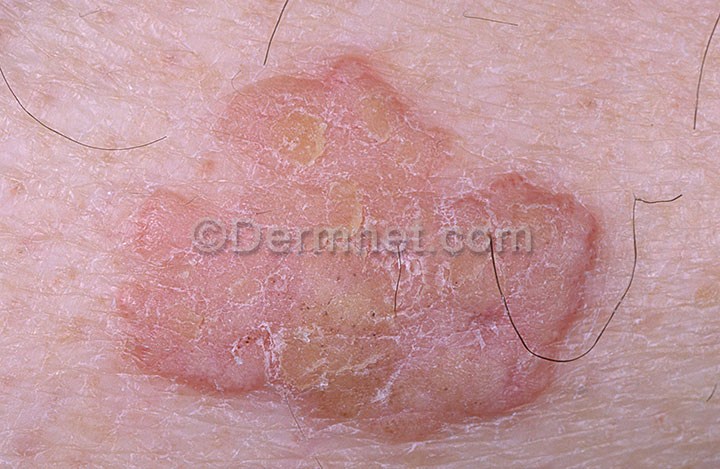
Disease: Seborrheic Keratoses and other Benign Tumors